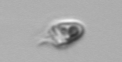
Label: Balanion